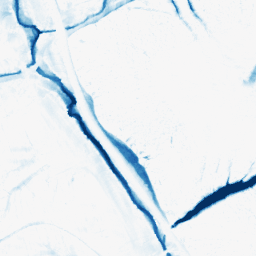
Category: morphological
Decomposition family: morphological_ellipse
Decomposition parameters: operation: closing
width: 20
height: 20
Upsampling method: bspline
Upsampling parameters: scale: 4
Upsampling scale: 4